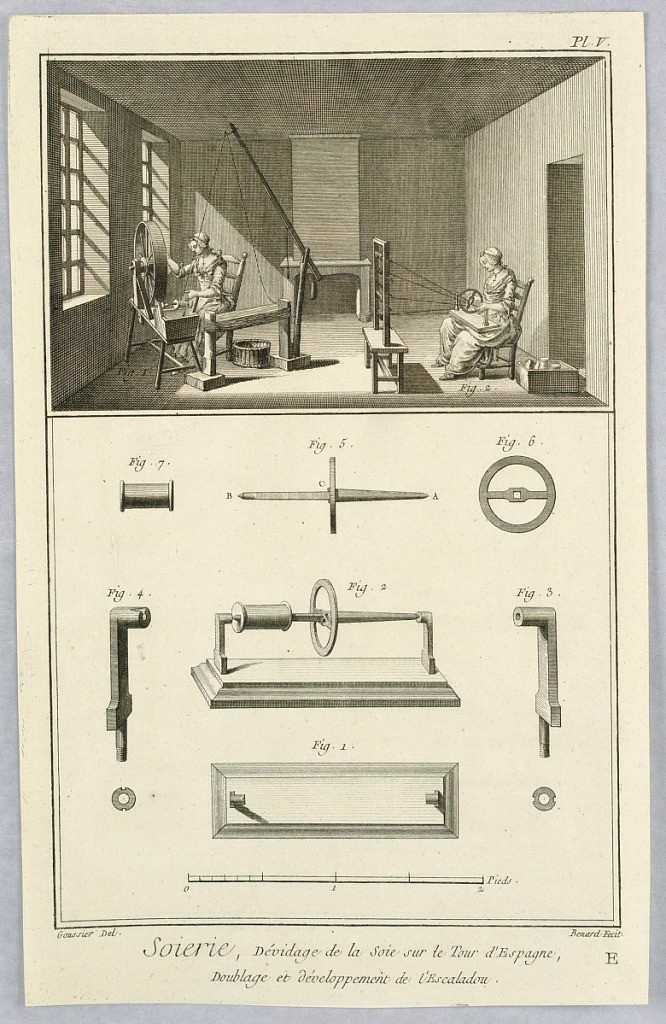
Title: Equipment Used for Spinning Silk
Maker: Louis-Jacques Goussier, French, 1722 - 1799
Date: ca. 1775
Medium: Engraving on paper
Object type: Print
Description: Equipment Used for Spinning Silk